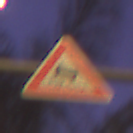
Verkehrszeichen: SchleuderOderRutschgefahr
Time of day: Night
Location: Outdoor (Urban)
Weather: Clear
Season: NotSpecified
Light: Artificial